【题型】选择题　【知识点】函数　【难度】medium
已知定义在区间 \( (-3, 3) \) 上的奇函数 \( y = f(x) \) 的导函数是 \( y = f'(x) \). 当 \( x \ge 0 \) 时, \( y = f(x) \) 的图象如图所示, 则关于 \( x \) 的不等式 \( \frac{f'(x)}{x} \ge 0 \) 的解集为  (\quad)

A. \( (-3, -1) \cup (0, 1] \)

B. \( [-3, -1) \cup (0, 1] \)

C. \( (-3, -1] \cup (0, 1] \)

D. \( [-3, -1] \cup [0, 1] \)
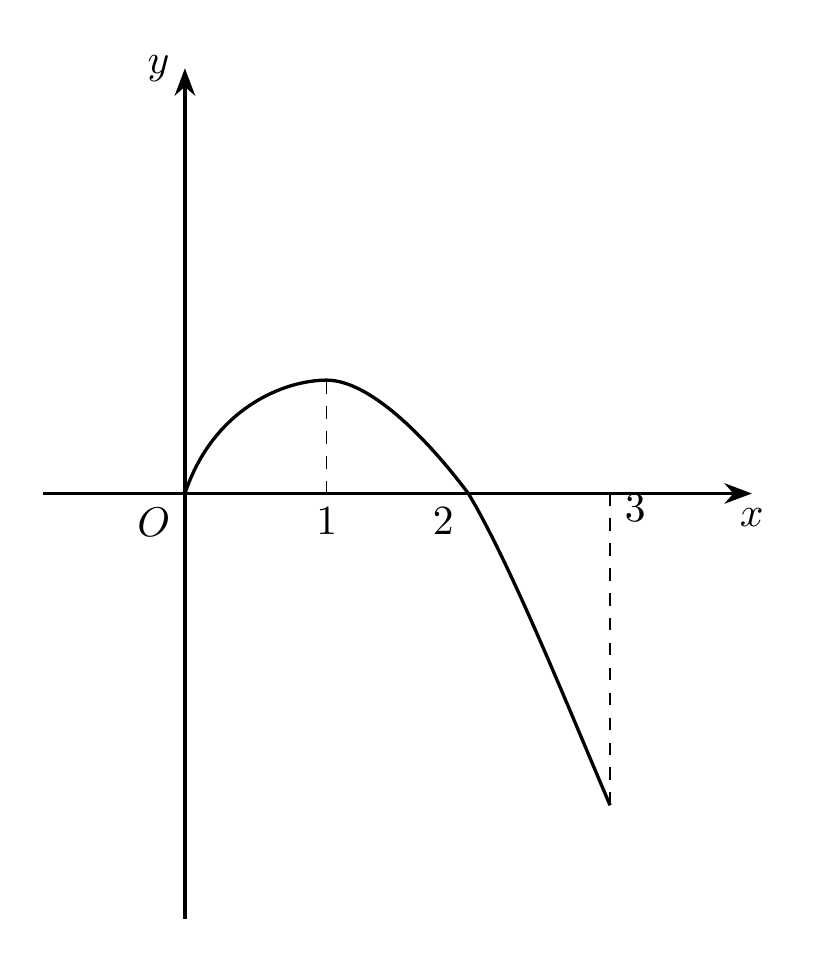
【解答】
\textbf{【答案】} \( C \)

\vspace{1em}

\textbf{【分析】} 结合图象判断函数单调性, 可得 \( y = f'(x) \) 的函数值正负情况, 从而解 \( \frac{f'(x)}{x} \ge 0 \), 可得答案.

\vspace{1em}

\textbf{【解答】} 解: 根据图象可知 \( y = f(x) \) 在 \( [1, 3) \) 上单调递减, 在 \( [-2, -1], [0, 1] \) 上单调递增,

那么当 \( 1 \le x < 3 \) 时, \( f'(x) \le 0 \), 当 \( 0 \le x \le 1 \) 时, \( f'(x) \ge 0 \), 此时等号仅在 \( x = 1 \) 时成立,

因为函数 \( y = f(x) \) 是定义在 \( (-3, 3) \) 上的奇函数,

因此函数 \( y = f(x) \) 在 \( (-3, -1] \) 上单调递减, 在 \( [-1, 0] \) 上单调递增,

则当 \( -1 \le x \le 0 \) 时, \( f'(x) \ge 0 \), 当 \( -3 < x \le -1 \) 时, \( f'(x) \le 0 \), 此时等号仅在 \( x = -1 \) 时成立,

故由 \( \frac{f'(x)}{x} \ge 0 \) 可知
\(
\begin{cases}
f'(x) \ge 0 \\
x > 0
\end{cases}
\quad \text{或} \quad
\begin{cases}
f'(x) \le 0 \\
x < 0
\end{cases}
\)

得 \( 0 < x \le 1 \) 或 \( -3 < x \le -1 \), 即不等式解集为 \( (-3, -1] \cup (0, 1] \).

故选: \( C \).

\vspace{1em}

\textbf{【点评】} 本题考查导数的综合应用, 属于中档题.